Question: I have an EF 5.0 Database First model based on the Oracle 11G database, as shown below:

Id
EntityId
CreateDate
DeleteDate
TitleNumber
IsDraft
RegistryDate
LastModified
LastModifiedBy
TitleStatusId
BuildTypeId
OkvedId
DeliveryDate
TitleBuildCharacteristics
TitleTypeId
BasePriceId
KOSGU
All the entities have a primary key ('Id'). Therefore they are derived from .
The table has additional three fields from entity.
EntityId
CreateDate
DeleteDate
The table maps to three derived entities as follows:
> BaseEntity->BaseHistoricalEntity->TitleEntity
When I add/remove fields to/from other tables in the database and then update the EDMX model, the following field defenition are removed from the EDMX file:
'''
<ScalarProperty Name="EntityId" ColumnName="ENTITY_ID" />
<ScalarProperty Name="CreateDate" ColumnName="CREATE_DATE" />
<ScalarProperty Name="DeleteDate" ColumnName="DELETE_DATE" />
'''
What should I do to save these fields after a database change?
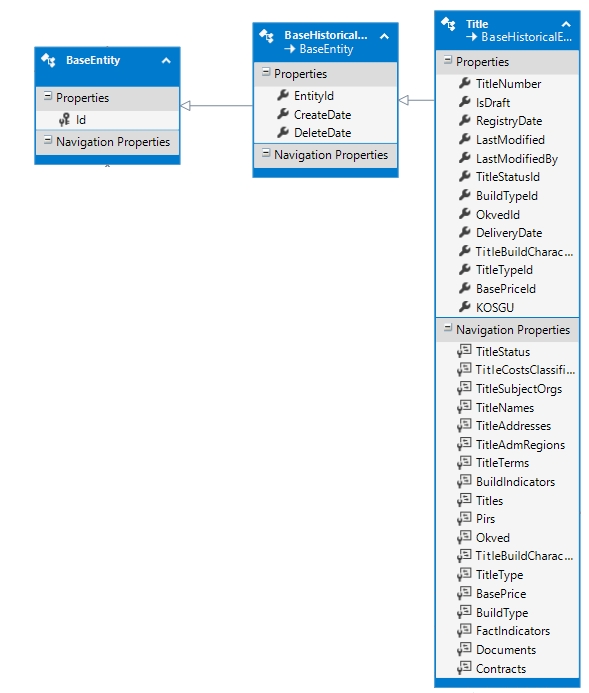
Answer: From here: <URL>
: This is by design (albeit arguably a bad design). The Update Model From Database functionality is built to merge changes into the model that it created, if you start editing the model (adding inheritance etc.) then the wizard will not always be able to successfully merge changes.
There are a lot of issues with Update Model From Database and we have ideas about how to re-create it in a way that would be much more robust. Unfortunately fixing the current implementation is not feasible.